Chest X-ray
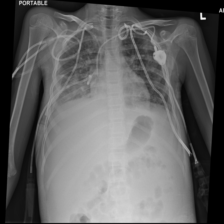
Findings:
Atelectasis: negative
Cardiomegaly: negative
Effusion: positive
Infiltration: positive
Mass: negative
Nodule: positive
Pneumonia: negative
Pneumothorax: positive
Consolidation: negative
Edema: negative
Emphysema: negative
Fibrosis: negative
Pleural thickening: negative
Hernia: negative